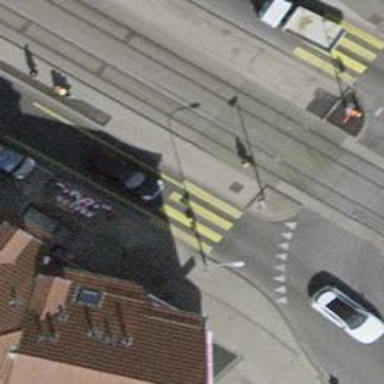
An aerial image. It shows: Uncontrolled zebra crossing on the road.